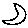
Label: moon